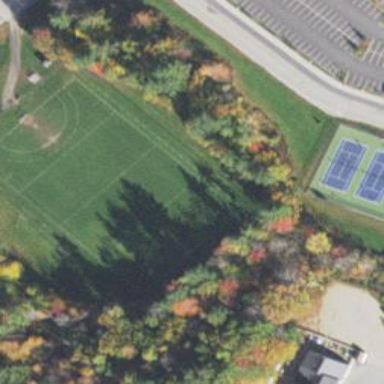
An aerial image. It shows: Grass pitch designated for soccer.